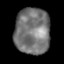
Tissue: lung
Cell type: Epithelial cells
Senescence score: 0.2302
Nuclear area (px): 1600
Mean DAPI intensity: 117.791